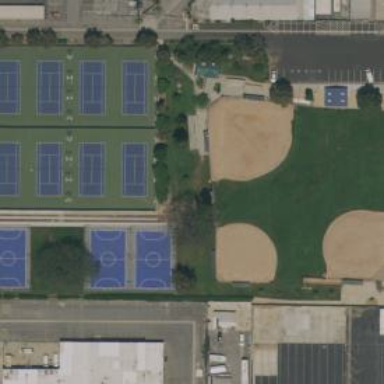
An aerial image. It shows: Recreation ground featuring tennis court.